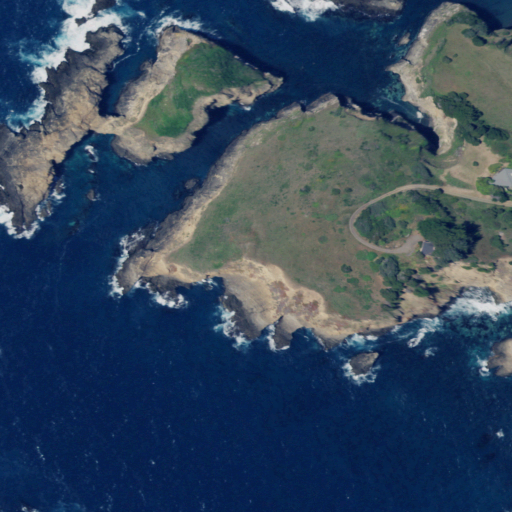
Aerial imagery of cape in California named Stillwell Point containing open water, shrub, herbaceous wetlands, open development, barren land, woody wetlands, and low intensity development